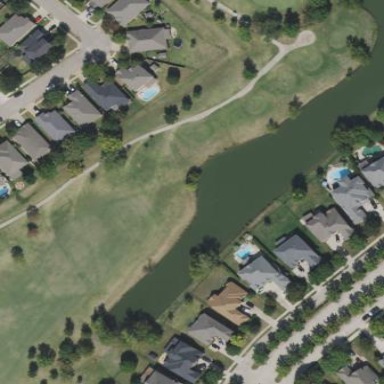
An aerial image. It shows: Water hazard on golf course. The hazard is natural water feature.